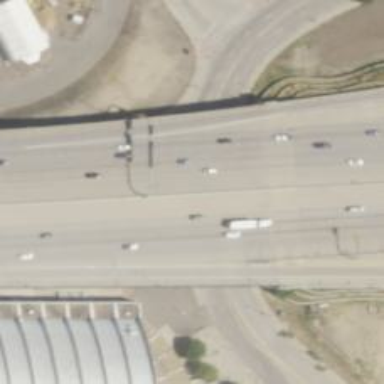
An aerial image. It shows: Viaduct bridge on asphalt motorway.